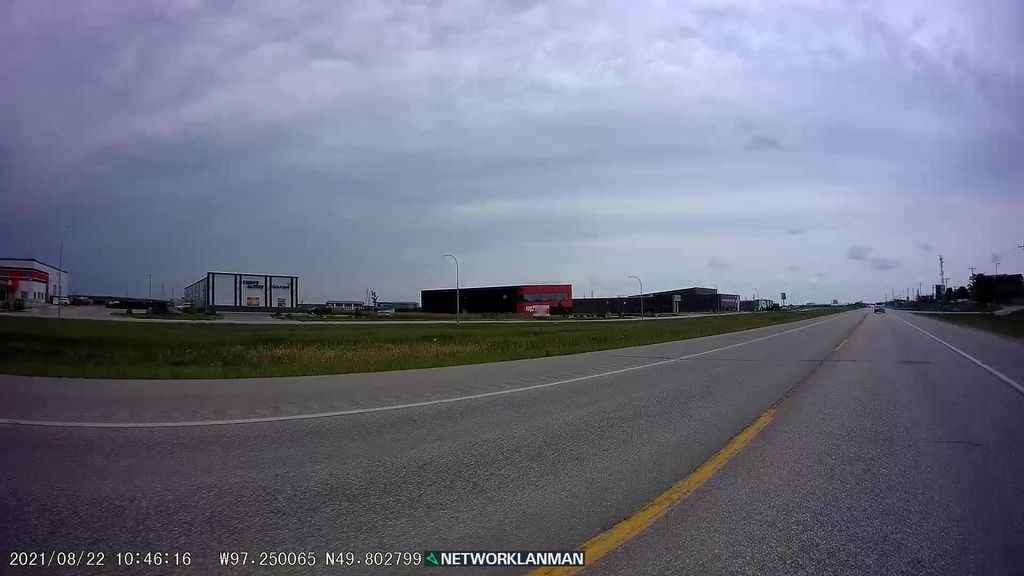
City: winnipeg